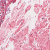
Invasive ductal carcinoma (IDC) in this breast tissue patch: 0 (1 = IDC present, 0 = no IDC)